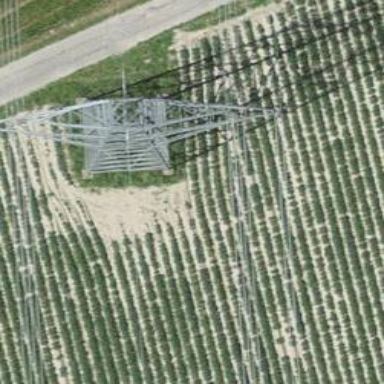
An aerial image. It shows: Power tower.